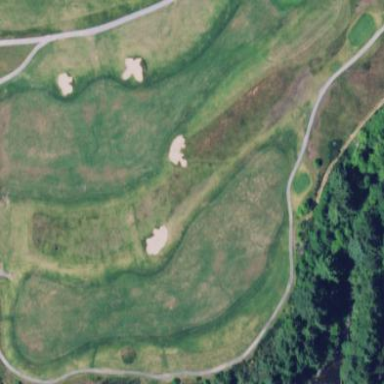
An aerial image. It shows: Rough grassy area used for golf.